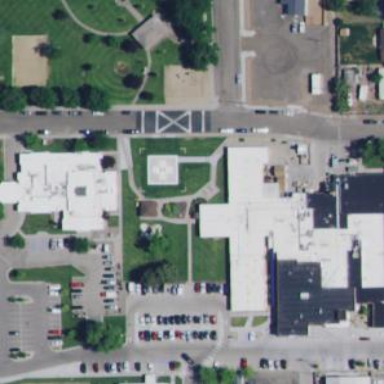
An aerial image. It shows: Hospital providing healthcare services.